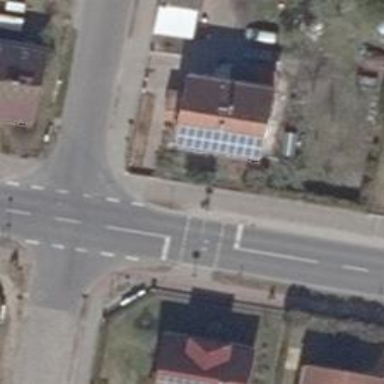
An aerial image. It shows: Asphalt footway with crossing equipped with traffic signals.